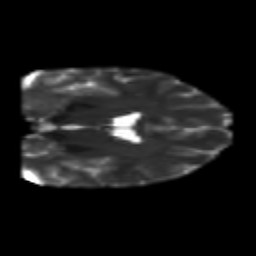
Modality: T2w
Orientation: coronal
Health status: healthy
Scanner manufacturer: philips
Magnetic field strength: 3 T
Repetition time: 6.964 s
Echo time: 0.092 s